Interaction volume radius: 5 \u00c5
Interaction volume height: 40 \u00c5
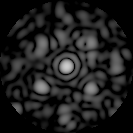
Disorder parameter: 0.6053